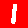
Digit: 1